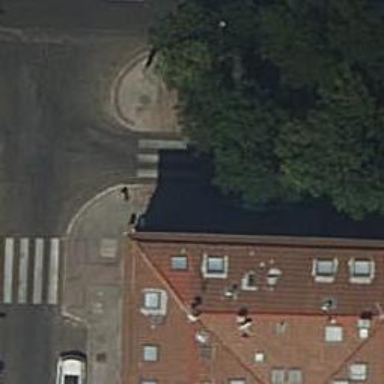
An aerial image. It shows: Uncontrolled road crossing.